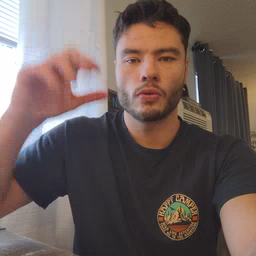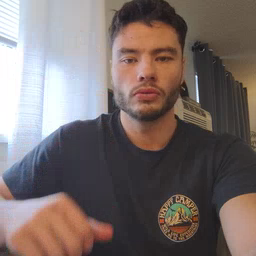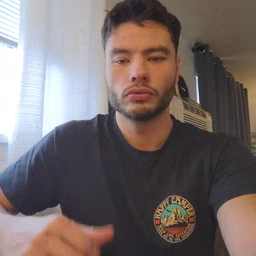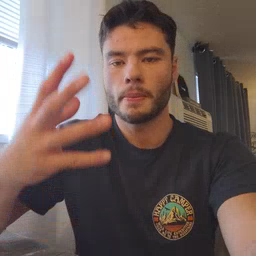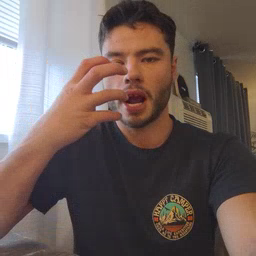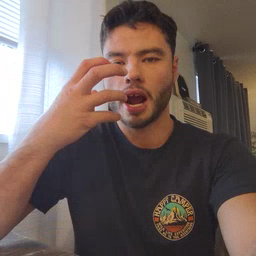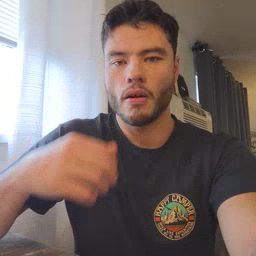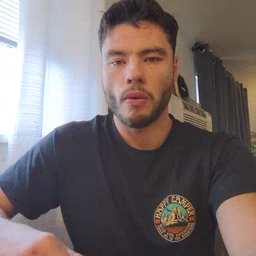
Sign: mad